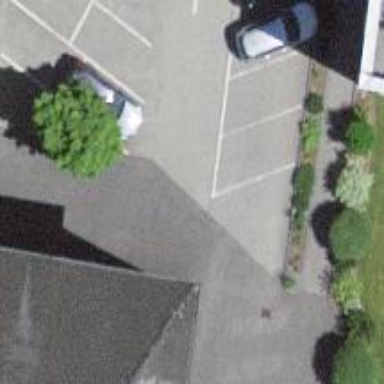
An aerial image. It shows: Road serving as parking aisle.